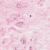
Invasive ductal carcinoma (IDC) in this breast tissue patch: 0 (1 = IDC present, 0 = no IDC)